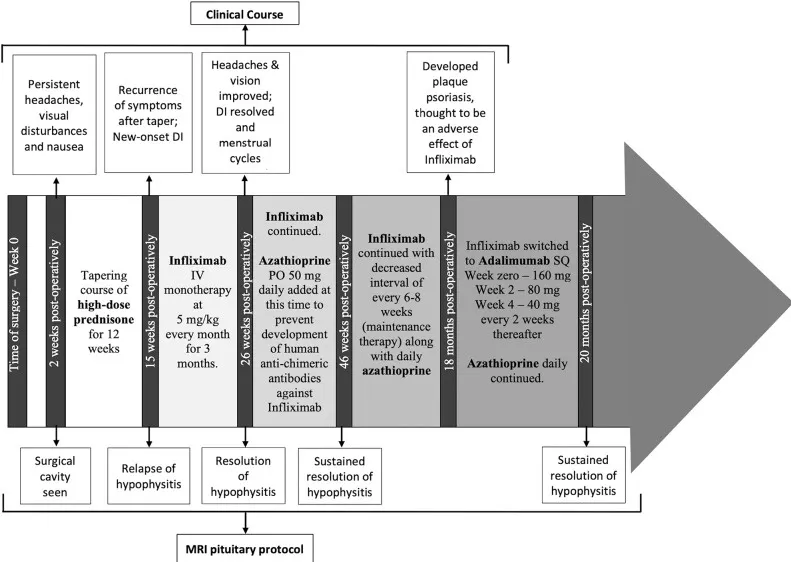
The timeline of the patient's clinical course, treatment and MRI monitoring are shown from the time of surgery (0 weeks) through to the most recent imaging at 20 months from surgery.
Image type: chart (chart)